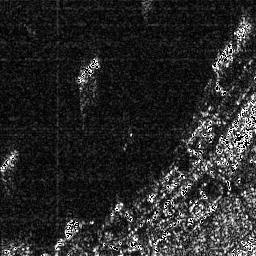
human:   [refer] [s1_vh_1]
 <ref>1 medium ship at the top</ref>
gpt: <box>[[28, 21, 40, 33, 0]]</box>